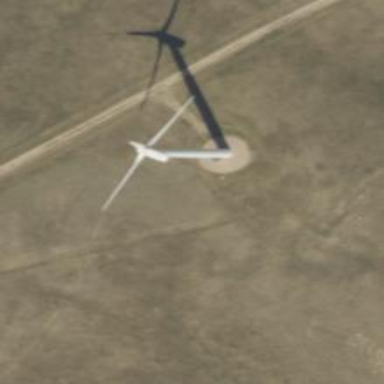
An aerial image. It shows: Wind power generator employing wind turbines.